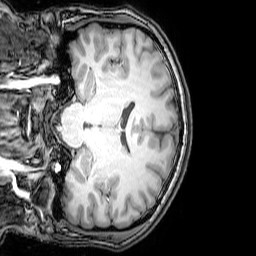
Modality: T1w
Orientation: coronal
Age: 24
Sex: male
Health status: healthy
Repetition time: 0.081 s
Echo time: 0.037 s